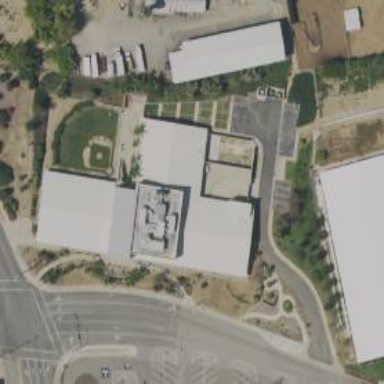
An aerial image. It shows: School building.